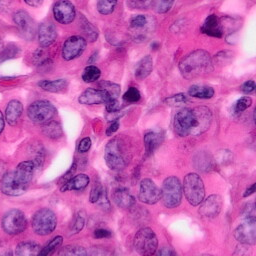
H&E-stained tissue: Pancreatic